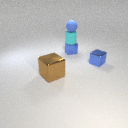
small cyan rubber cylinder above small blue metal cube